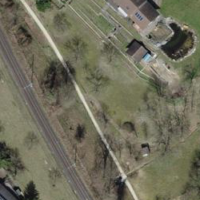
EUNIS habitat code: 25
Species observed at this site:
Phaneroptera falcata
Ruspolia nitidula
Nemobius sylvestris
Regulus ignicapilla